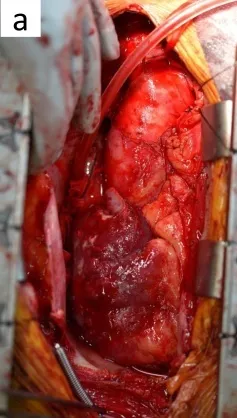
A. The hemorrhaging tumor was located in the RA, SVC, and IVC.
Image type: medical_photograph (other_medical_photograph)